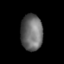
Tissue: lung
Cell type: Epithelial cells
Senescence score: 0.15
Nuclear area (px): 778
Mean DAPI intensity: 105.649